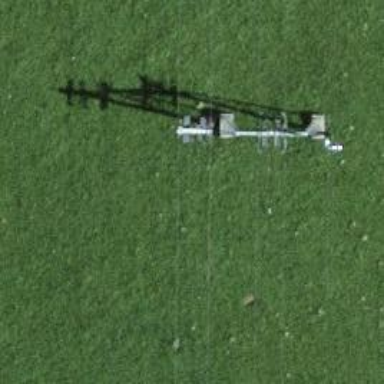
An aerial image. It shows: Pylon used for aerialway.